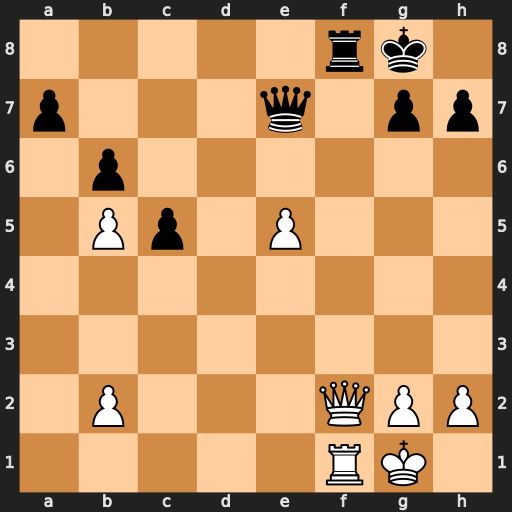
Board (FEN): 5rk1/p3q1pp/1p6/1Pp1P3/8/8/1P3QPP/5RK1
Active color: w
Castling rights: -
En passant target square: -
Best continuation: Qxf8+ Qxf8 Rxf8+ Kxf8 Kf2